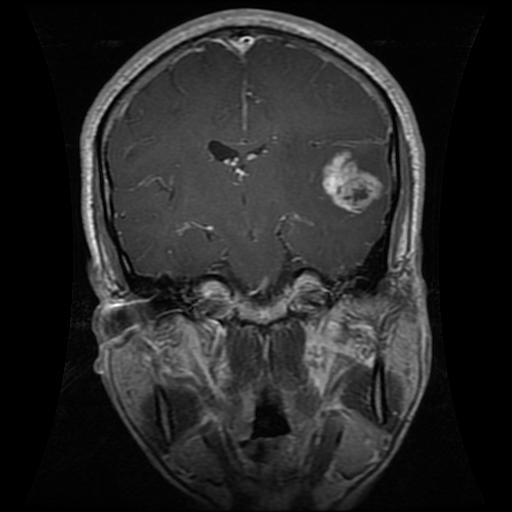
Label: glioma